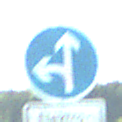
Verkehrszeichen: VorgeschriebeneFahrtrichtungGeradeausOderLinks
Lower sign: BesondereFahrzeugeUndTransportgueter11
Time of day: MorningAfternoon
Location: Outdoor (Nature)
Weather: PartlyCloudy
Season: NotSpecified
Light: Natural